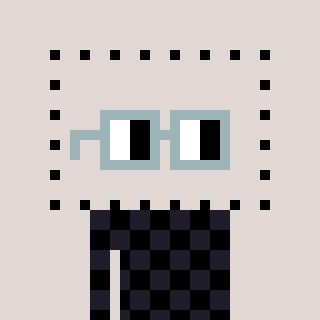
a pixel art character with square dark gray glasses, a void-shaped head and a grayscale-colored body on a warm background